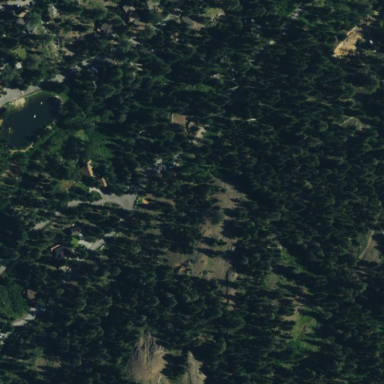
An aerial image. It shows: Woodland with evergreen needle-leaved trees.